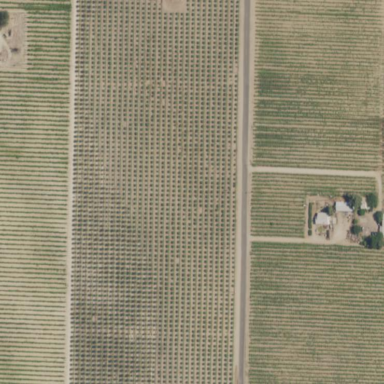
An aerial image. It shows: Vineyard.